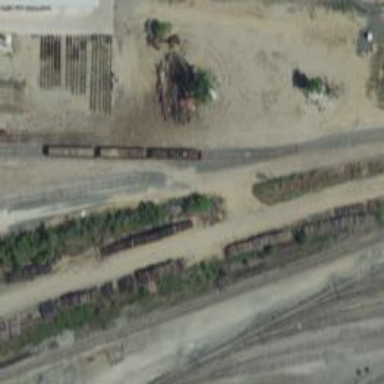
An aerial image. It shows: Railway yard in service.